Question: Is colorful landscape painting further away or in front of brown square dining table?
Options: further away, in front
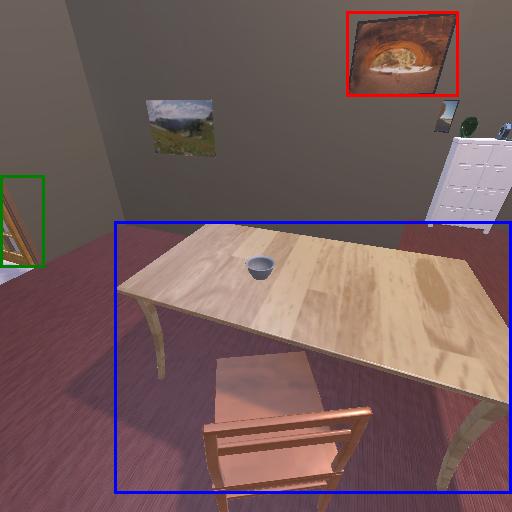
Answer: further away